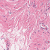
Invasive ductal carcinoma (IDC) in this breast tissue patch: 0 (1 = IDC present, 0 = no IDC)